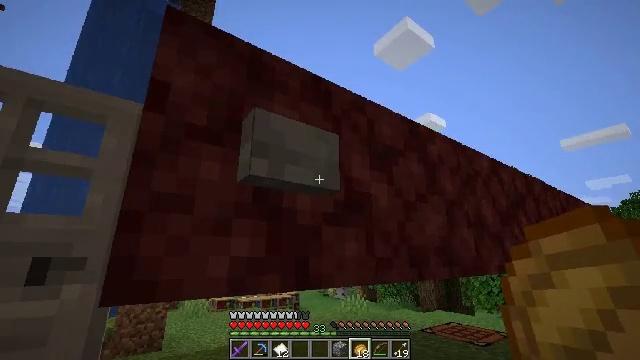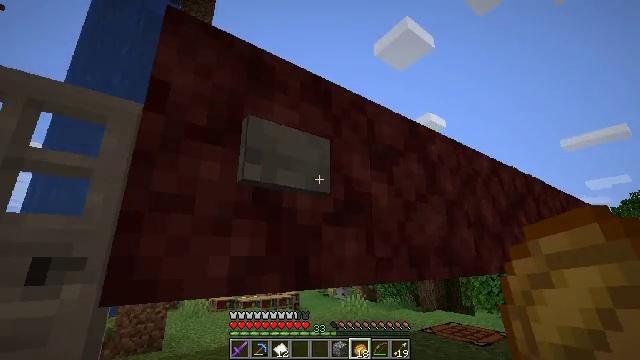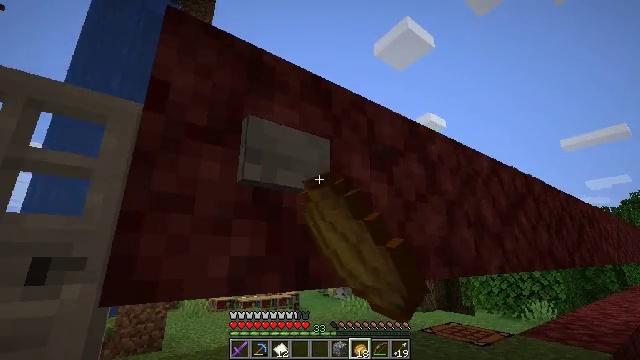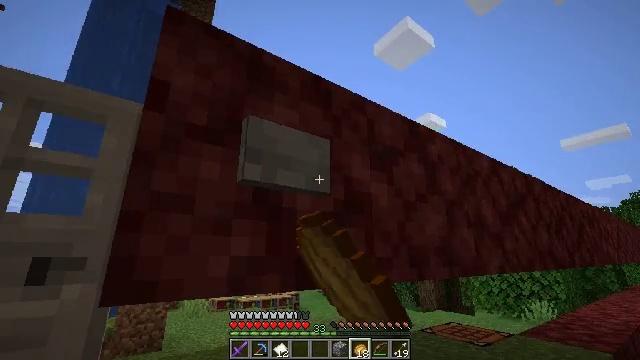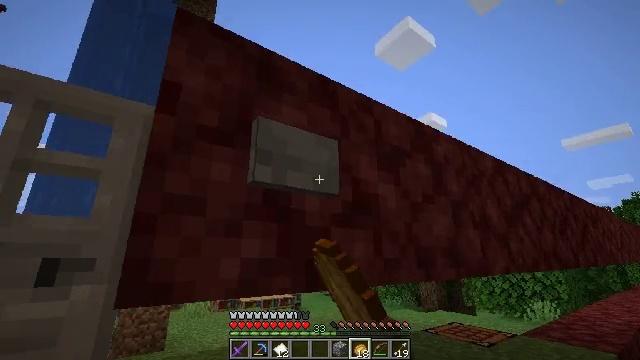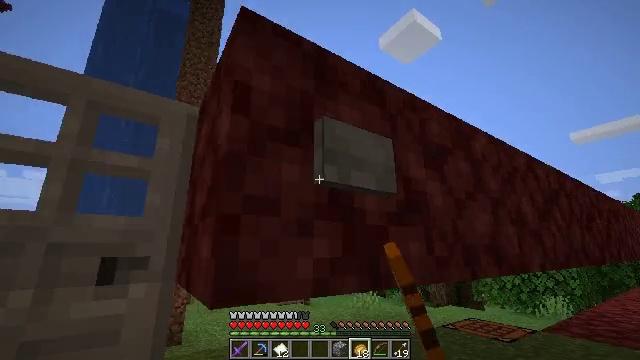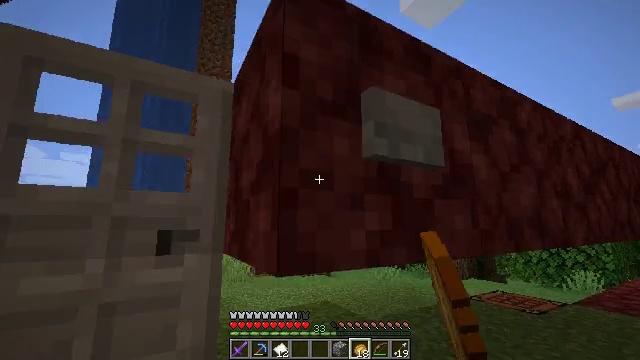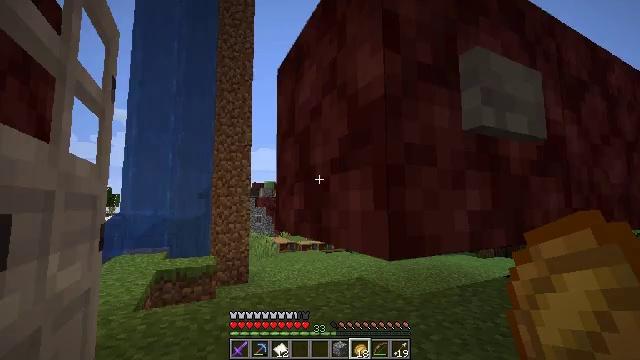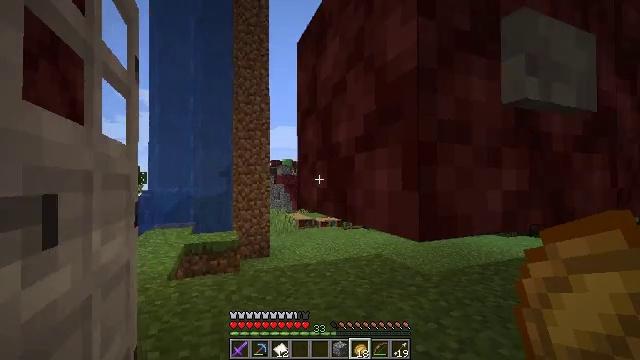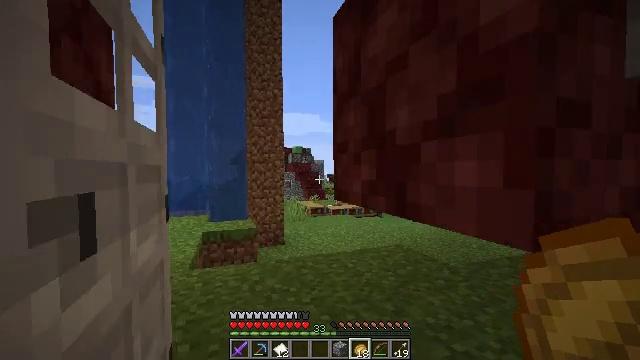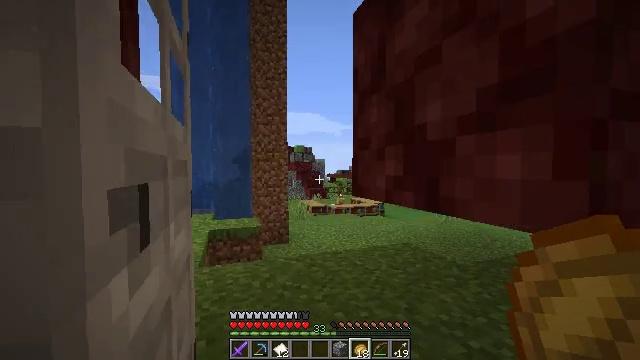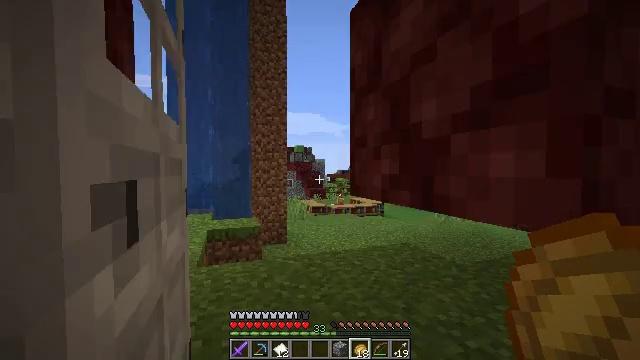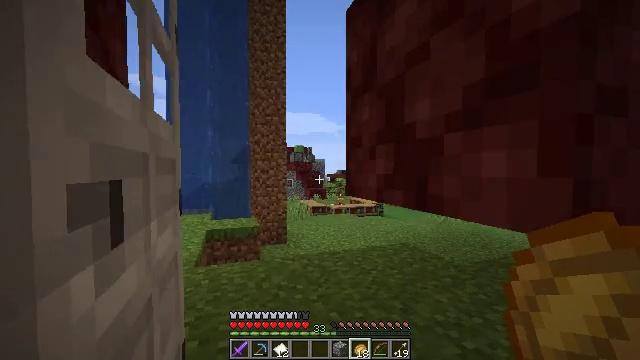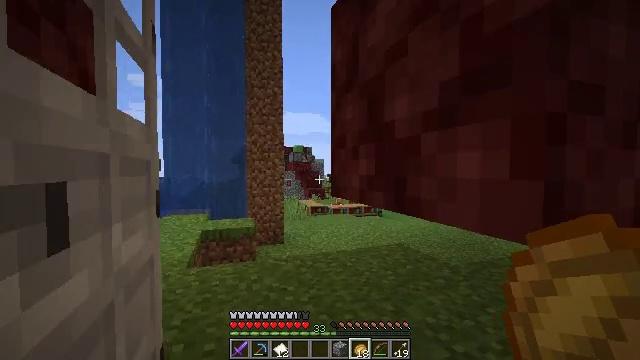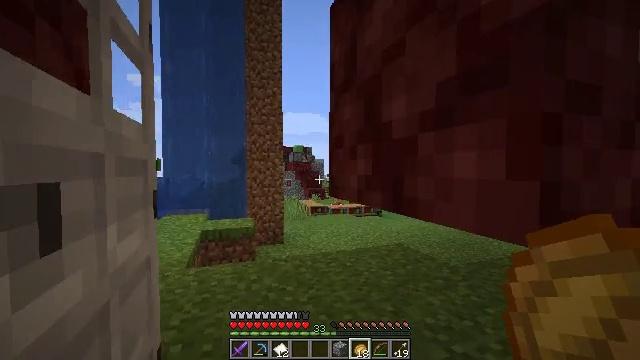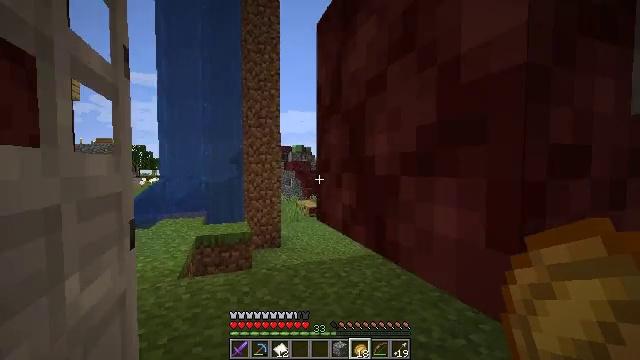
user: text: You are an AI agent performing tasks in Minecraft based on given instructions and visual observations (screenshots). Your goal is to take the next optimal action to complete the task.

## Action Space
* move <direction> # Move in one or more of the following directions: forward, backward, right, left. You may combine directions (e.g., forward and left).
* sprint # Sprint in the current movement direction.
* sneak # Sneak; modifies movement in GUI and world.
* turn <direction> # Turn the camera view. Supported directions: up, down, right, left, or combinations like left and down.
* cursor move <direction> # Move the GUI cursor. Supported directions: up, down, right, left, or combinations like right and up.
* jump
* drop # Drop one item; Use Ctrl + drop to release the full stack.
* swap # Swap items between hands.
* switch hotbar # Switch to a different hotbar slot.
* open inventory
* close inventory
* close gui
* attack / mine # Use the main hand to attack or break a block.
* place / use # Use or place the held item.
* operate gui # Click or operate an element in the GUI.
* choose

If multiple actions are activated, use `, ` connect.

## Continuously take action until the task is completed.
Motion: motion action
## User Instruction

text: Open the crafting table and craft a fletching table.
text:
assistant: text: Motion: use / place
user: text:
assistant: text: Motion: use / place
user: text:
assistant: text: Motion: use / place
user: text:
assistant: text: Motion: move left
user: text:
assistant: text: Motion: move left
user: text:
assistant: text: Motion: move left, turn left and down
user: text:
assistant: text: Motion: move forward and move left, turn left and down
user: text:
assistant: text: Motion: move forward and move left, turn left and down
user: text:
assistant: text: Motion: move forward and move left, turn left and down
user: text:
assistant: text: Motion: move forward
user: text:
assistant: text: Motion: move forward
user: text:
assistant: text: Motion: move forward
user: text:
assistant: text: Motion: move forward
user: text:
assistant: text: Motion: move forward
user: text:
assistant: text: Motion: move forward
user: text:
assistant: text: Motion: move forward
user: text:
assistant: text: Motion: move forward
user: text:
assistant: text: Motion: move forward, turn down
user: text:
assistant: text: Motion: move forward
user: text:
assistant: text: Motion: move forward
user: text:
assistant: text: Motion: move forward
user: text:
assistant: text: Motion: move forward
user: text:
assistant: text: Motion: move forward, turn down
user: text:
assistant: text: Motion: move forward
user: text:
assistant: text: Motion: move forward, turn right and down
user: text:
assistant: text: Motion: move forward, turn right and down
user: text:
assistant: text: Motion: move forward, turn right and down
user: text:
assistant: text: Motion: turn right
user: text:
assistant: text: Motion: turn right
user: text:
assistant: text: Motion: move forward